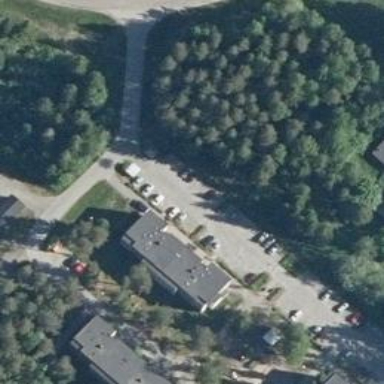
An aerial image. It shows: Parking area with asphalt surface.